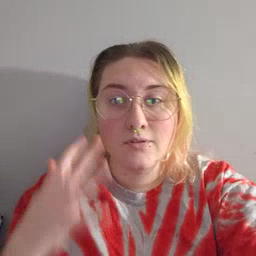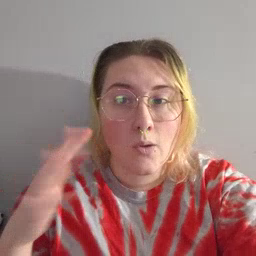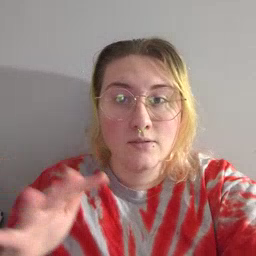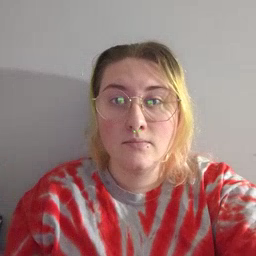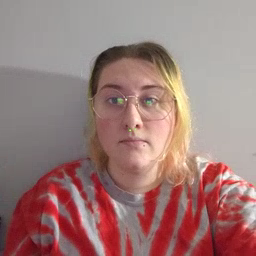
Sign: noisy